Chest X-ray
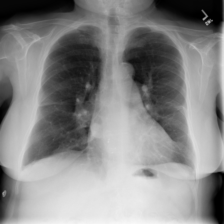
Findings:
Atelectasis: negative
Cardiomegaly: negative
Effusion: negative
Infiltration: negative
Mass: negative
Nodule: negative
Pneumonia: negative
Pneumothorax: negative
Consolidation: negative
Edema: negative
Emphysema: negative
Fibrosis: negative
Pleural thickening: negative
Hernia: negative